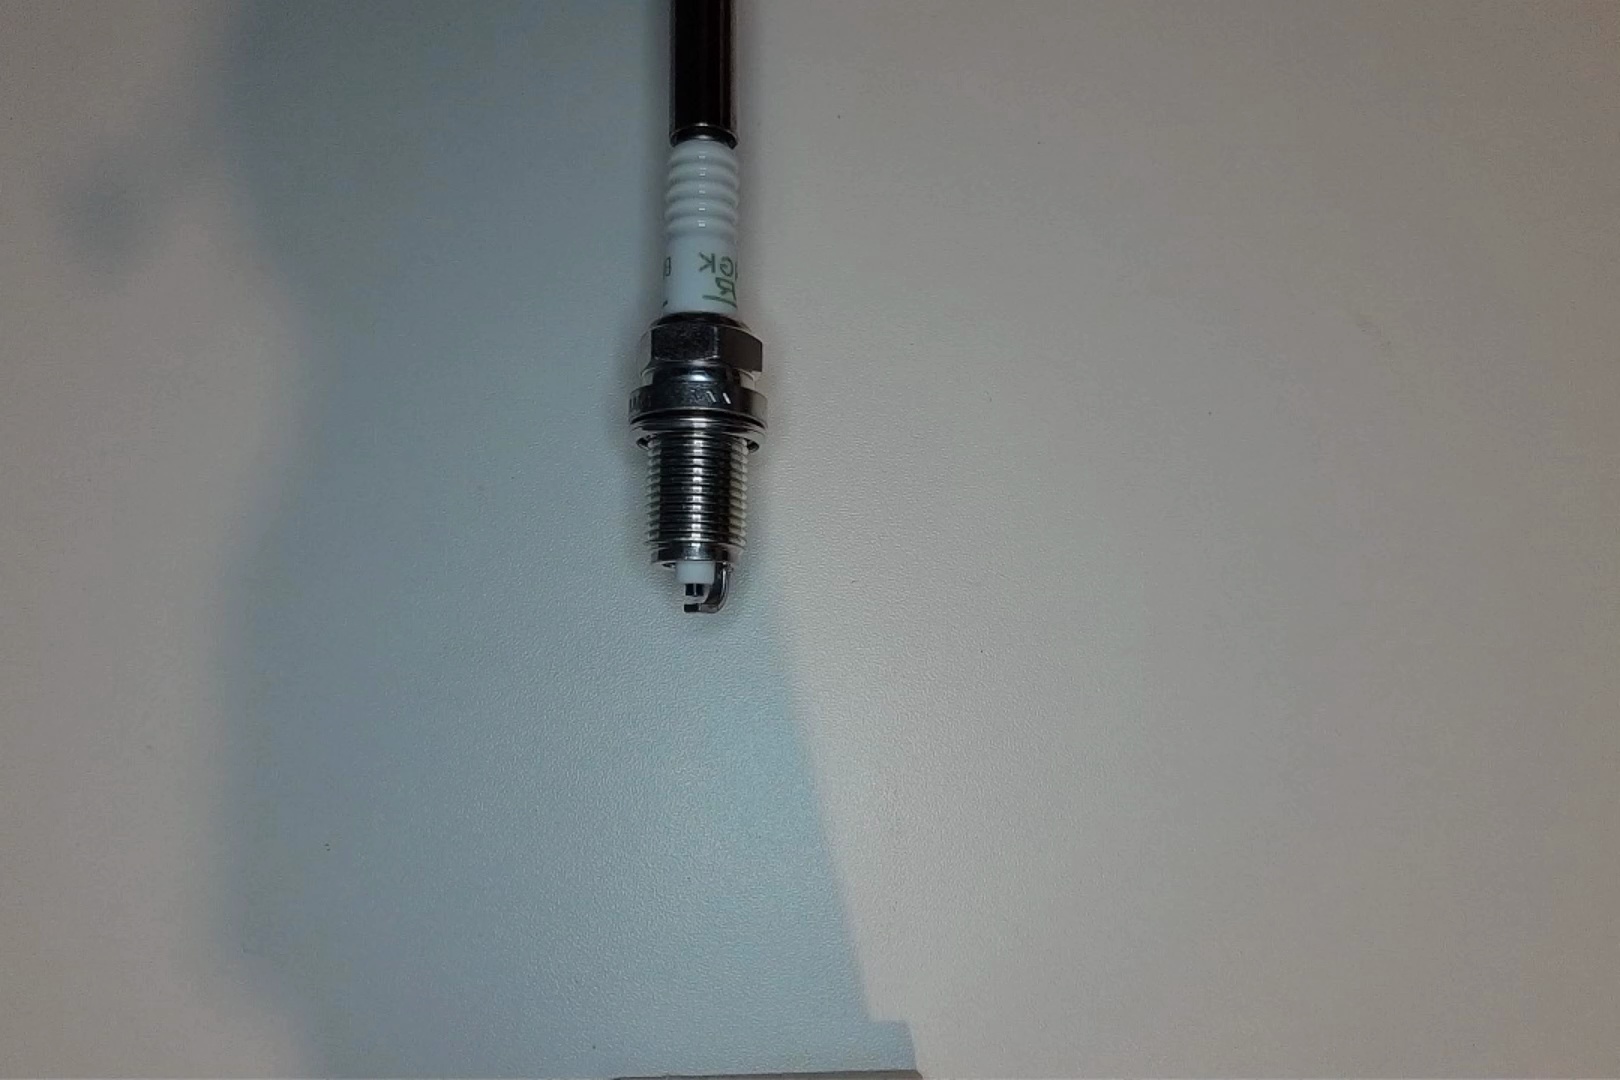
Label: normal